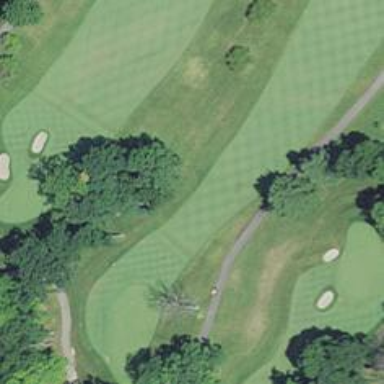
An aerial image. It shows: Golf hole.